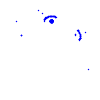
Particle: proton